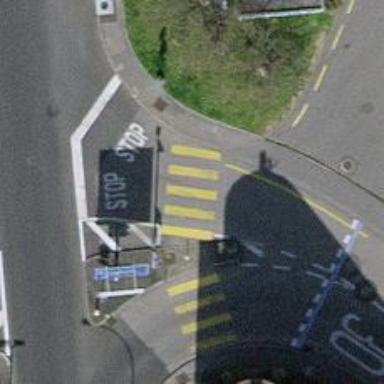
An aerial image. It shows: Road crossing with traffic signals.